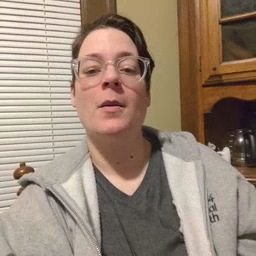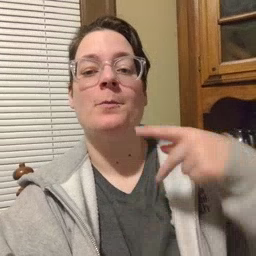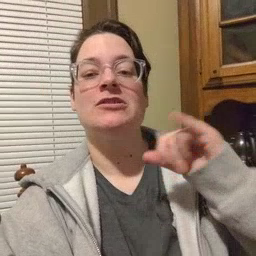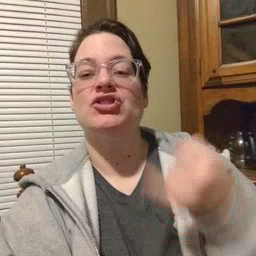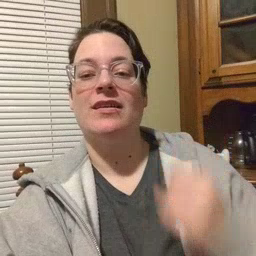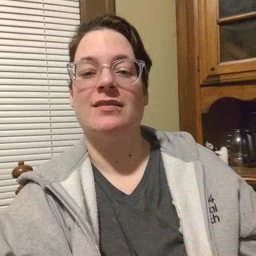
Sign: pajamas